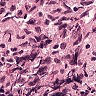
Metastatic tissue present: no